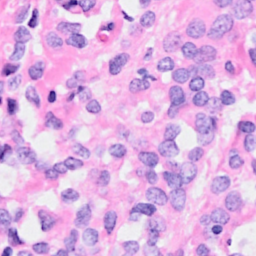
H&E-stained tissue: Breast